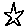
Label: star